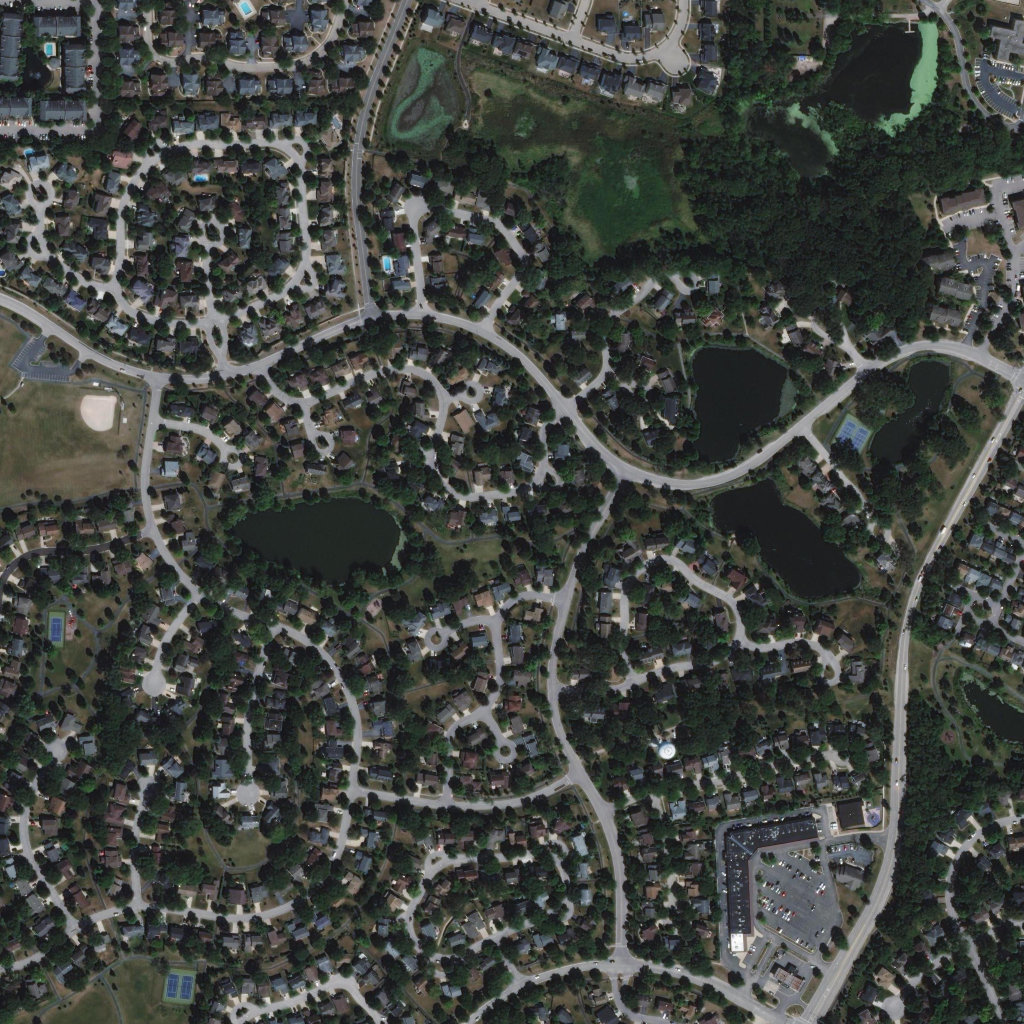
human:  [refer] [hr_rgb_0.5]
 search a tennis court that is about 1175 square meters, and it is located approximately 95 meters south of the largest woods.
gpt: <box>[[80, 40, 85, 44, 0]]</box>